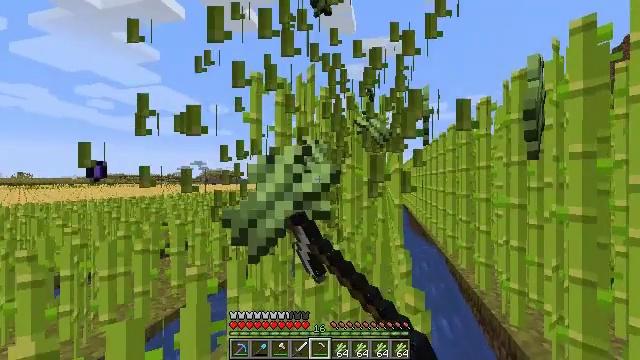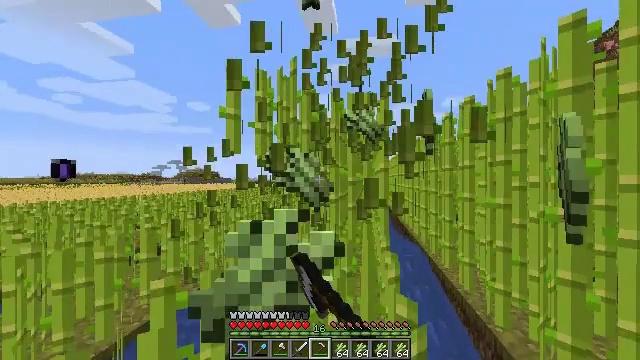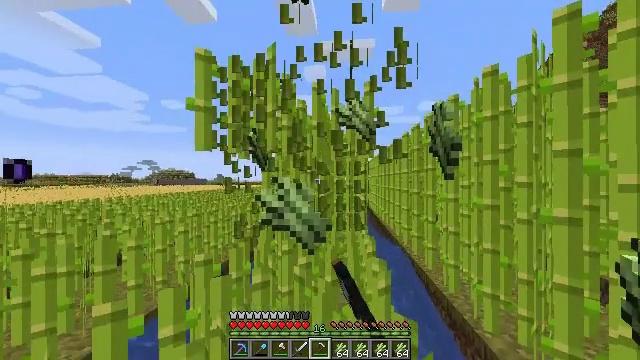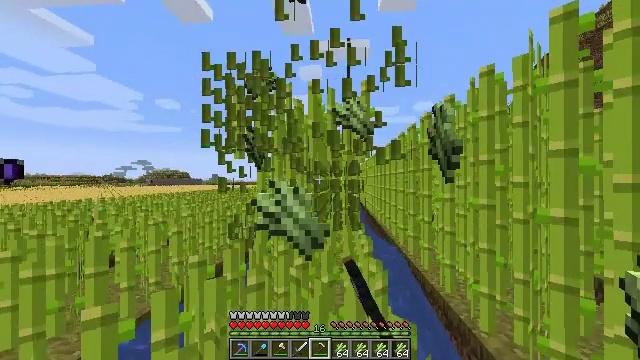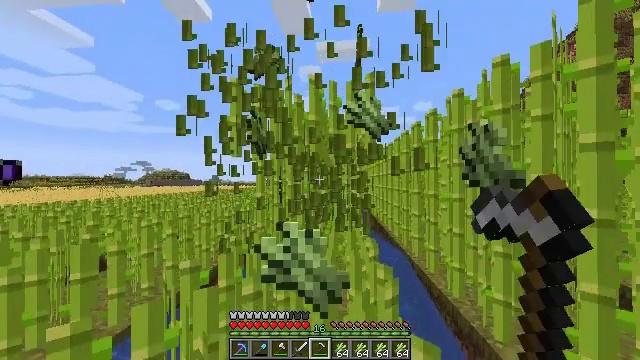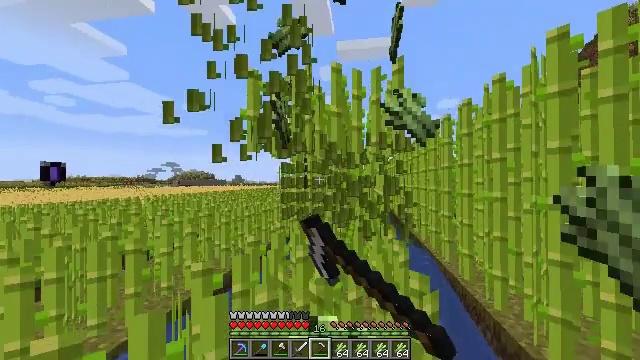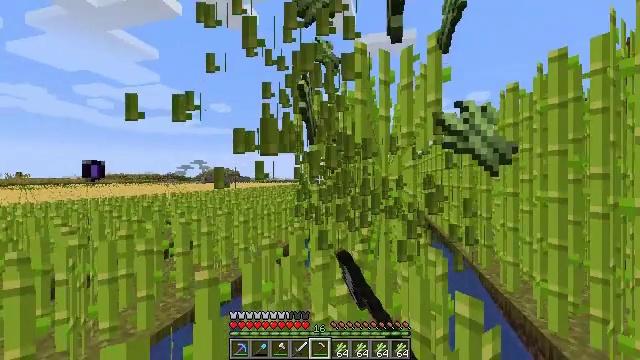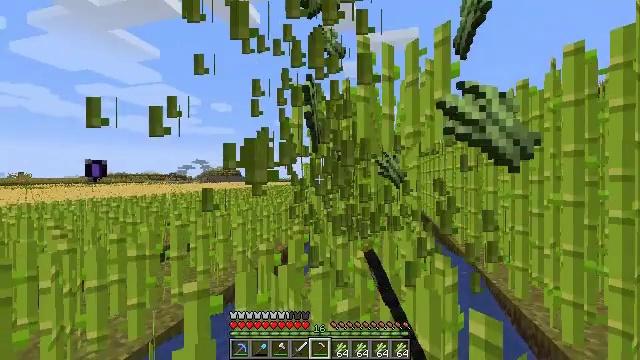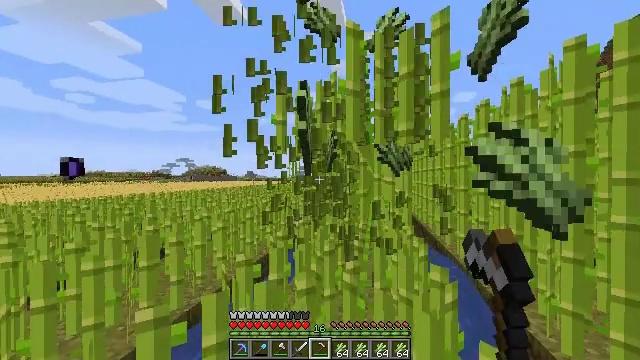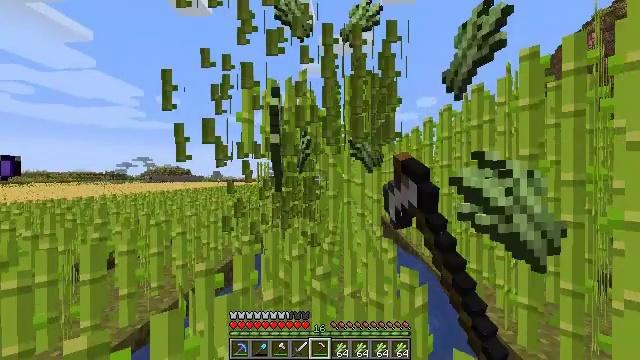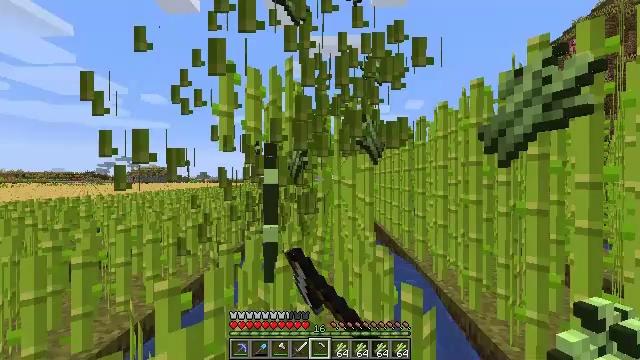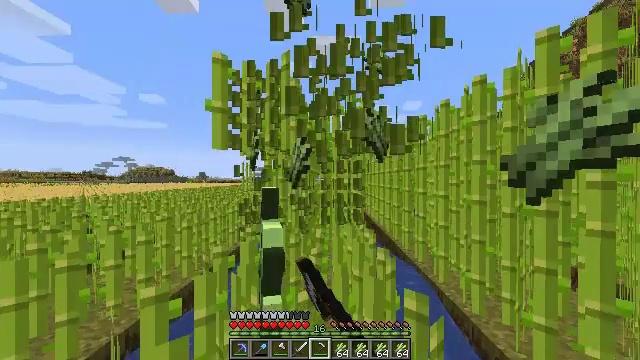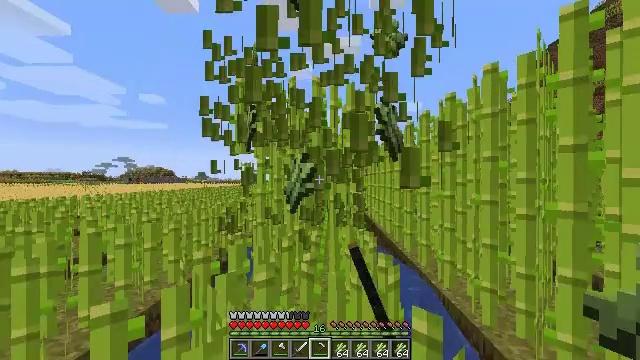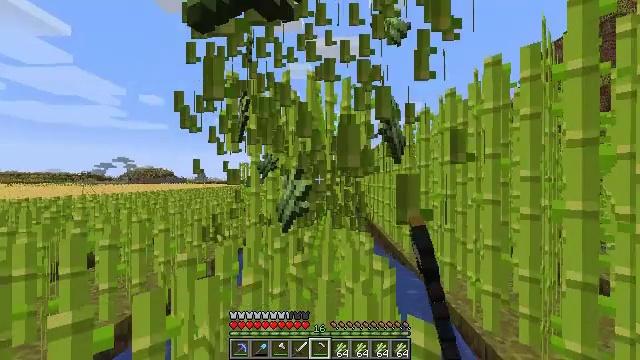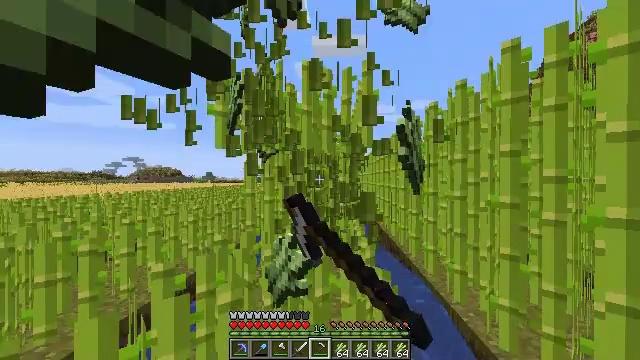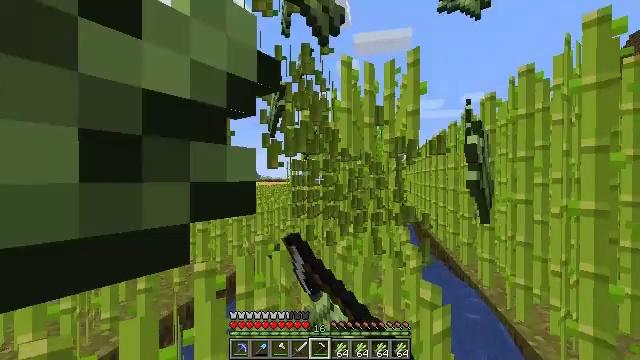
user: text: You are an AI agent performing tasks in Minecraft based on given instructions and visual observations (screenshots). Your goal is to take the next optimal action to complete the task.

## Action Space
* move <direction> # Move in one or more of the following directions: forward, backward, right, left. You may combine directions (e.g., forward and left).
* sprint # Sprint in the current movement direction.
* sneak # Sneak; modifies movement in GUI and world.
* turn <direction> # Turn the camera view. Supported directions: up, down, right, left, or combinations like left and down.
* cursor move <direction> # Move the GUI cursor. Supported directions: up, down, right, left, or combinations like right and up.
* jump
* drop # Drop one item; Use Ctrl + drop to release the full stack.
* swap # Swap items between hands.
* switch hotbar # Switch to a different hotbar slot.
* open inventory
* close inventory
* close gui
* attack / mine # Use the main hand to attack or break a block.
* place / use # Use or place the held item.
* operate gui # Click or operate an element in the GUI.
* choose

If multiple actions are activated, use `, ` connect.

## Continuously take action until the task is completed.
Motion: motion action
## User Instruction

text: Harvest sugar cane from the plant.
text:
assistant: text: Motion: move forward, turn right, attack / mine
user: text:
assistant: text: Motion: move forward, turn right, attack / mine
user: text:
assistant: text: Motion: move forward, attack / mine
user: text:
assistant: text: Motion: move forward, attack / mine
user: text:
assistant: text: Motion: move forward, turn left, attack / mine
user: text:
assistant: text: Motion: move forward, turn left, attack / mine
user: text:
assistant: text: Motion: move forward, attack / mine
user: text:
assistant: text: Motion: move forward, turn right, attack / mine
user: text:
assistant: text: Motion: move forward, turn right, attack / mine
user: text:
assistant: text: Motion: move forward, turn right, attack / mine
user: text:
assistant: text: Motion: move forward, attack / mine
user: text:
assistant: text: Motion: move forward and move right, attack / mine
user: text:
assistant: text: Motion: move forward and move right, attack / mine
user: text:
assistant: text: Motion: move forward, turn left, attack / mine
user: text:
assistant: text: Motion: move forward, turn left, attack / mine
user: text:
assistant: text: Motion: move forward, turn left, attack / mine
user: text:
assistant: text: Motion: move forward, attack / mine
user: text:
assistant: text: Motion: move forward, turn right, attack / mine
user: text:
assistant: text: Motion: move forward, turn right, attack / mine
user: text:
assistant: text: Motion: move forward, turn right, attack / mine
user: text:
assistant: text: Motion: move forward, attack / mine
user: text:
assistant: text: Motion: move forward, attack / mine
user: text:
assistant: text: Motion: move forward, attack / mine
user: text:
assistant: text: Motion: move forward, turn left, attack / mine
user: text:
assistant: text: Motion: move forward, turn left, attack / mine
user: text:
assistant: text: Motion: move forward, turn left, attack / mine
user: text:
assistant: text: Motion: move forward, attack / mine
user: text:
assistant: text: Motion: move forward, turn right, attack / mine
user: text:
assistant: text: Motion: move forward and move right, turn right, attack / mine
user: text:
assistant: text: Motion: move forward and move right, turn right, attack / mine